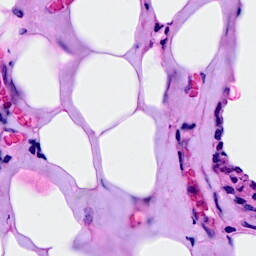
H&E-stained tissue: Breast